Question: I'm sorry for what may seem a dumb question, but I would like to know if I can structure my code like this?
'''
<header class="header col-md-12" >
<div class="header-inner container">
<!-- contents -->
</div>
</header>
<div class="container">
<!-- contents -->
</div>
'''
I want to have a header wrap that is from one end of the screen to the other and then an inside header div that behaves as .container, i used the .col, because I read you can't nest containers, so it does behave the way I want it to, but I would like to know if it is a correct/viable way to do it.

Thank you in advance
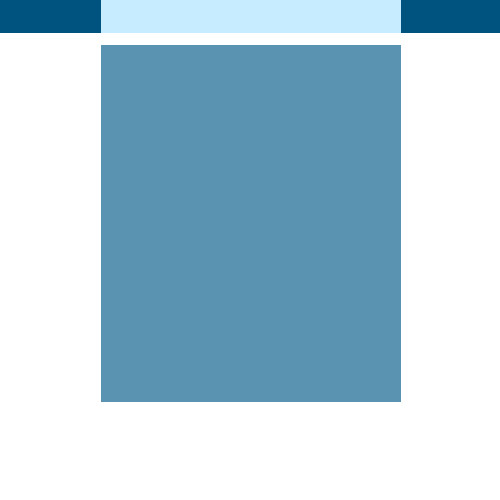
Answer: In your example, you should remove the '.col-md-12' class from the 'header'.
And make sure that '.header-inner' is not overriding the default '.container' style attributes, otherwise you need to place it inside in '.header-inner' or place the '.header-inner' class inside of '.container', depending on your needs:
Take a look at this example page: <URL>
I believe, that's what you are looking for.
Find more examples here: <URL>